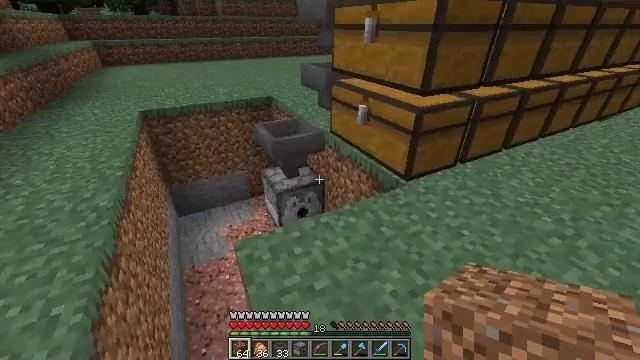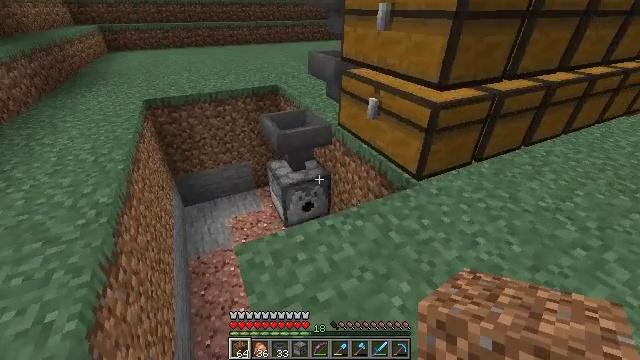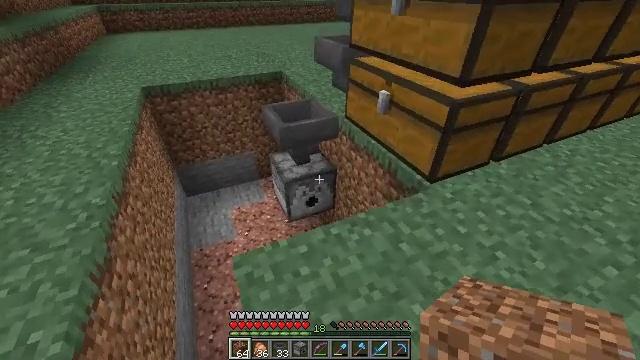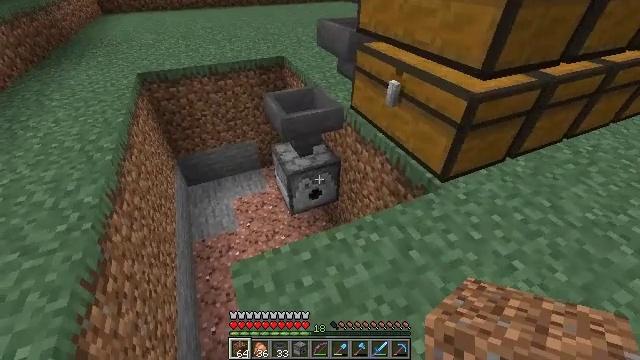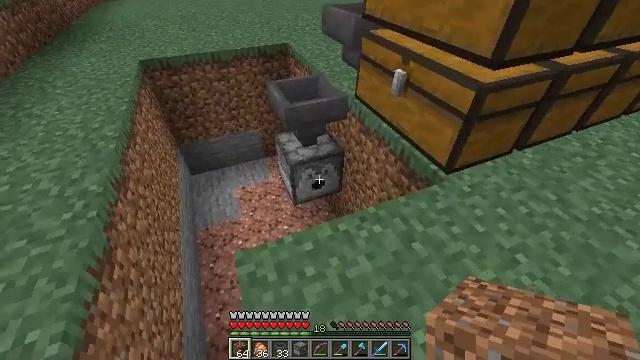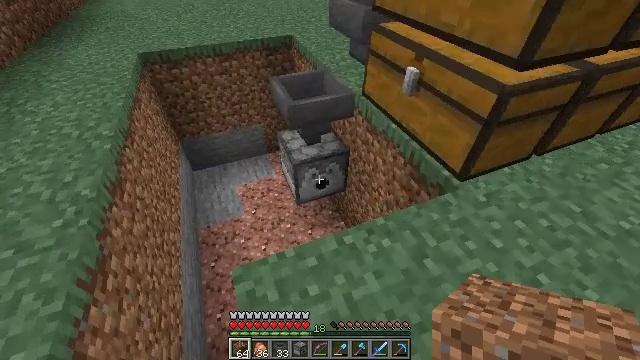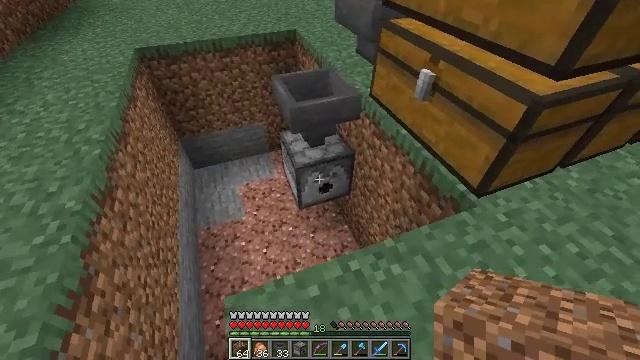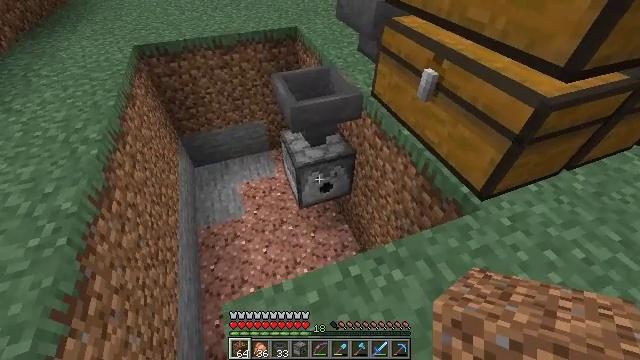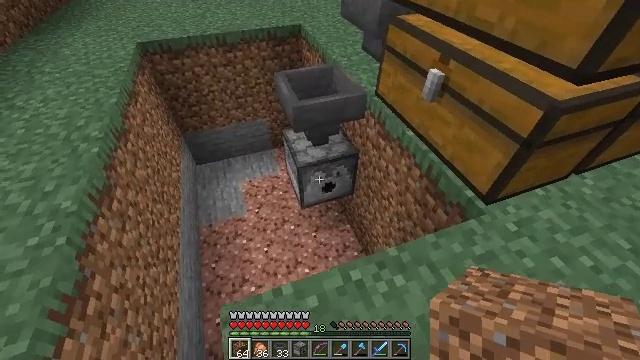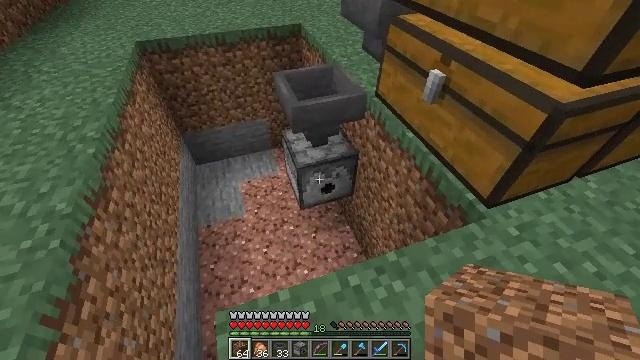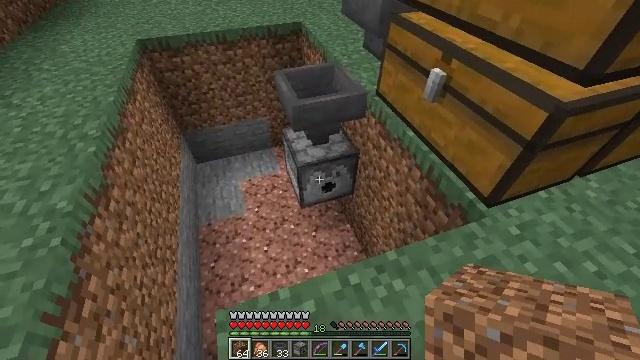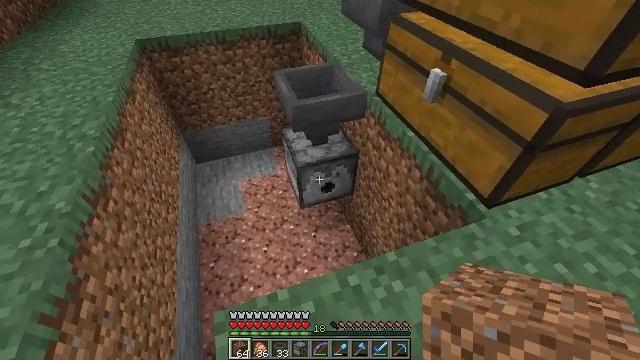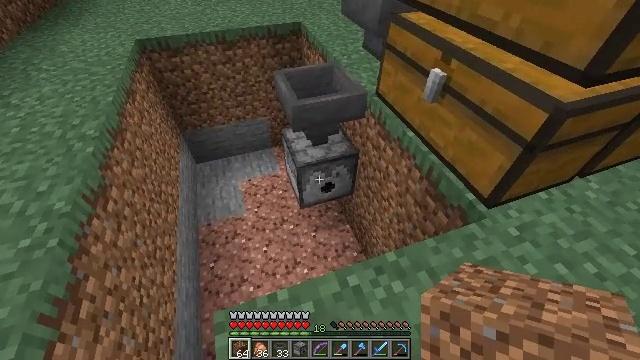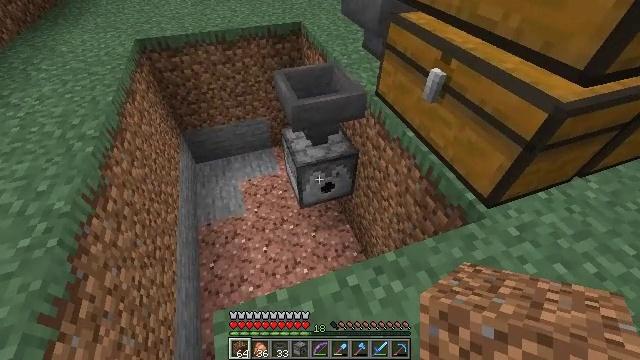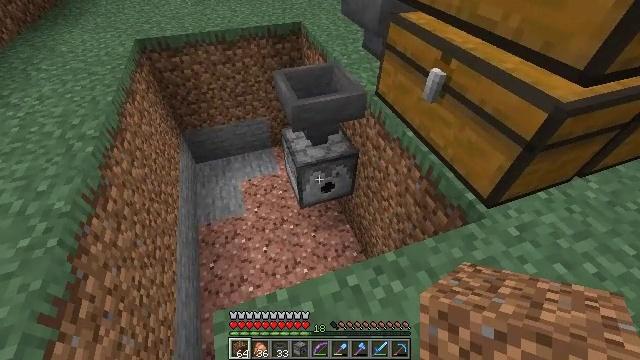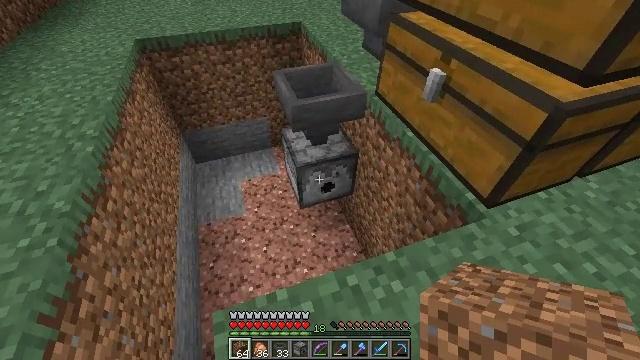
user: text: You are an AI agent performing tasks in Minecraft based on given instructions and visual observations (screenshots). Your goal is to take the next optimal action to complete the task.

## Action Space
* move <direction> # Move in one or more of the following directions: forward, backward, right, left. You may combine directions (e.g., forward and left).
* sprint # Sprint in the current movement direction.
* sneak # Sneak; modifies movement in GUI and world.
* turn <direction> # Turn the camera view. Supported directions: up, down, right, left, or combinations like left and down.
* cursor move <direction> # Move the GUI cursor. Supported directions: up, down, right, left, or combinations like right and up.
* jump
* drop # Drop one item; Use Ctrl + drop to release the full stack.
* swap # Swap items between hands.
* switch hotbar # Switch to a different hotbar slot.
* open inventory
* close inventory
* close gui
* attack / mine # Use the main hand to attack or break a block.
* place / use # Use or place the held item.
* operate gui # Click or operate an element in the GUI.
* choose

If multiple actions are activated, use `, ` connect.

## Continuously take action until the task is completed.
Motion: motion action
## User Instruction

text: Retrieve the dispenser by attacking it.
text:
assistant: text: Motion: move forward, turn left and down
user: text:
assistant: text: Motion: move forward, turn left and down
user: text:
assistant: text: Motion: move forward, turn down
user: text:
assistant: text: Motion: move forward, turn down
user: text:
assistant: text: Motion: move forward, turn left and down
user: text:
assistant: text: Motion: turn left and down
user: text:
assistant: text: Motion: no_op
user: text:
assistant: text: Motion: no_op
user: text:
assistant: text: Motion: no_op
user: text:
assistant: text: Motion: no_op
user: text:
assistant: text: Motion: no_op
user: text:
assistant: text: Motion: no_op
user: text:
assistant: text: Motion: no_op
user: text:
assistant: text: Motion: no_op
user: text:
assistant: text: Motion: no_op
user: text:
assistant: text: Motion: no_op
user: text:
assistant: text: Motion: no_op
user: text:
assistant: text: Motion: no_op
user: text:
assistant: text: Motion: no_op
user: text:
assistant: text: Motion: no_op
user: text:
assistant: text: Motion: no_op
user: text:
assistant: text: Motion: no_op
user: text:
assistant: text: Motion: no_op
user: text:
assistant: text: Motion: no_op
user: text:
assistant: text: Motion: turn right and up
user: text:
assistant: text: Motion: turn right and up
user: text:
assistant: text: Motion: turn right and up
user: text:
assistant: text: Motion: turn right and up
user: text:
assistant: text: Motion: turn right and up
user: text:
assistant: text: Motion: no_op